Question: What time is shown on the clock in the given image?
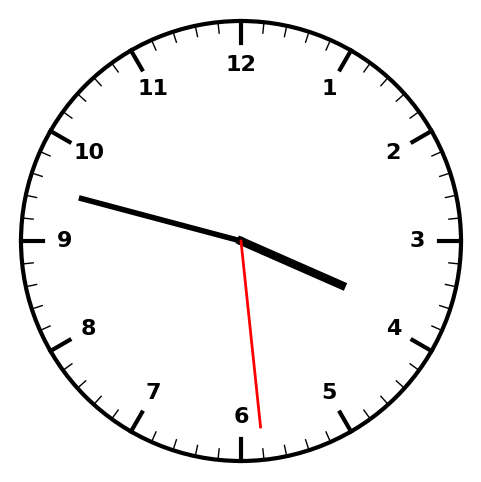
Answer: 03:47:29